Interaction volume radius: 10 \u00c5
Interaction volume height: 10 \u00c5
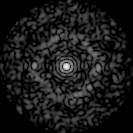
Disorder parameter: 0.8217